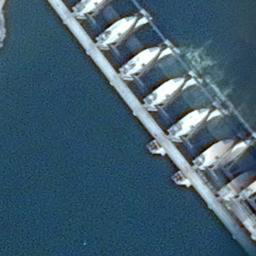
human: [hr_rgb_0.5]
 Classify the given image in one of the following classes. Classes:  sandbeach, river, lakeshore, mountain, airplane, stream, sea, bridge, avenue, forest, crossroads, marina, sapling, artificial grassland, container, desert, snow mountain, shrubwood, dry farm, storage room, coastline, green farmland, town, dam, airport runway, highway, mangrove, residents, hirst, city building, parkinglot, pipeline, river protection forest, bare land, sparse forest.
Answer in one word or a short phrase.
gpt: dam